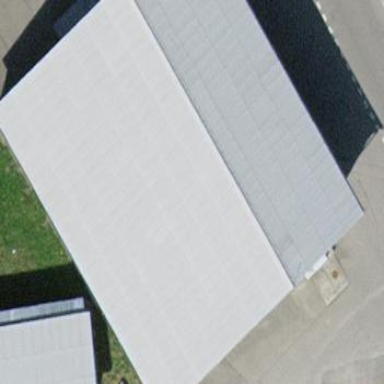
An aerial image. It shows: Transportation building.